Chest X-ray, PA view. Patient: 47 years old, sex M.
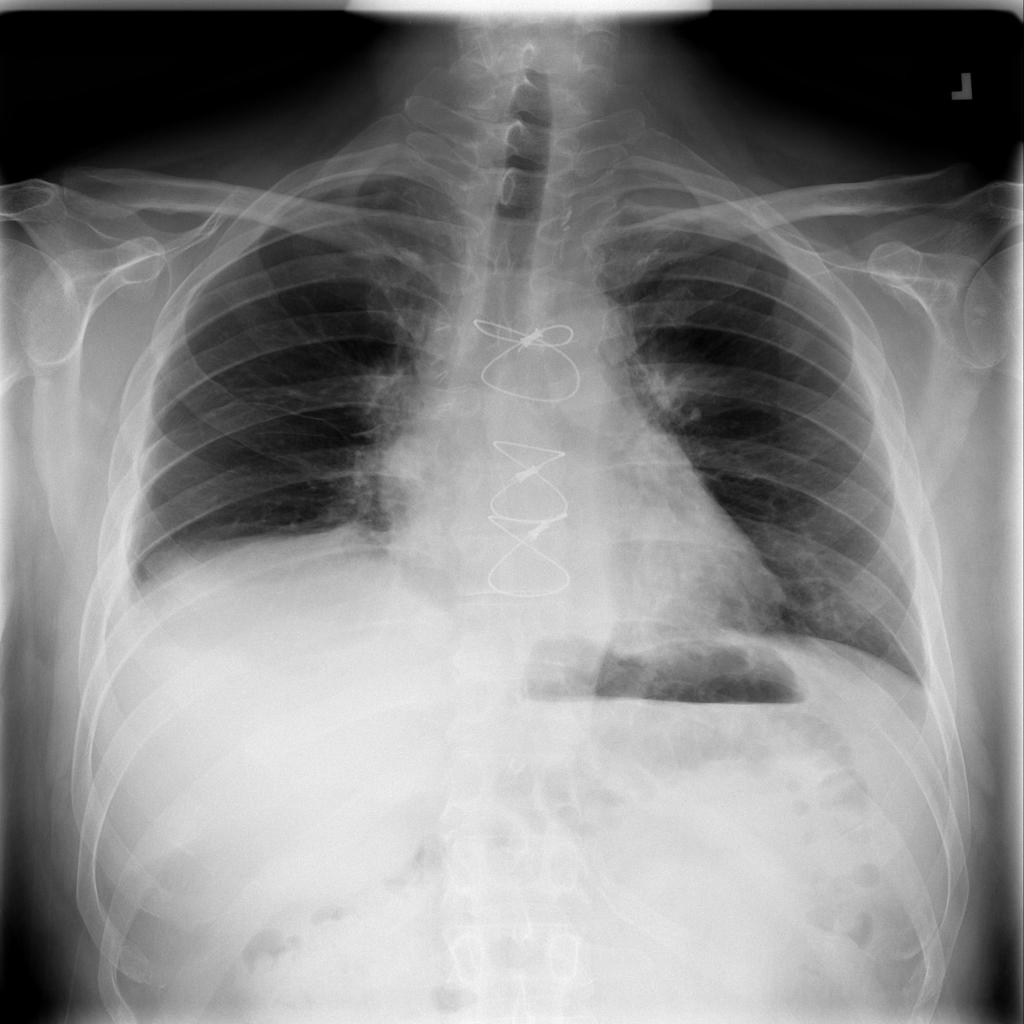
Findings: No Finding